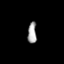
Tissue: lung
Cell type: Epithelial cells
Senescence score: 0.1483
Nuclear area (px): 182
Mean DAPI intensity: 165.995